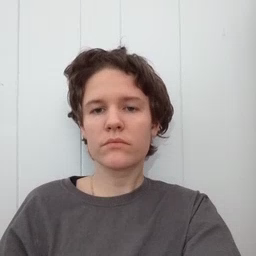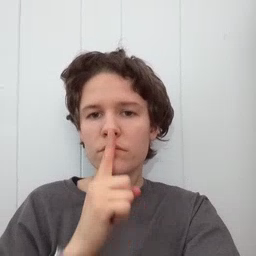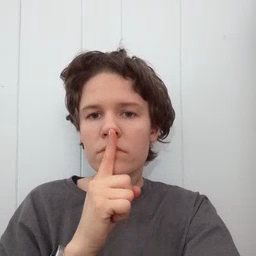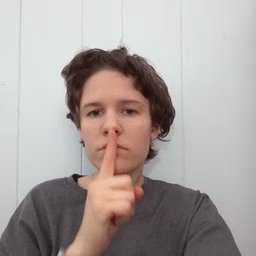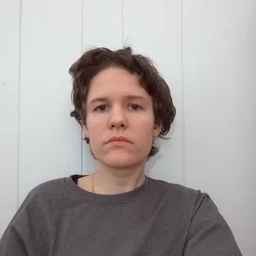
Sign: shhh